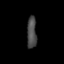
Tissue: lung
Cell type: T cells
Senescence score: 0.6017
Nuclear area (px): 303
Mean DAPI intensity: 73.277